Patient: sex M, age 67
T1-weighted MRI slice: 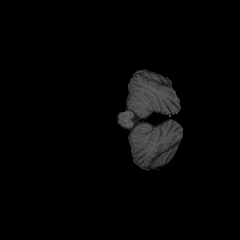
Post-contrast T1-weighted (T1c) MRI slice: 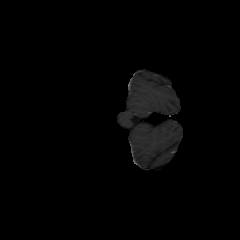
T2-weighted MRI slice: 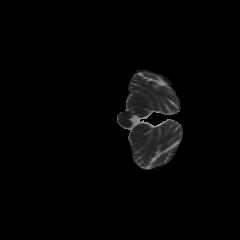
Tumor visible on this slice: no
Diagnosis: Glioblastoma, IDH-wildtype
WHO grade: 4